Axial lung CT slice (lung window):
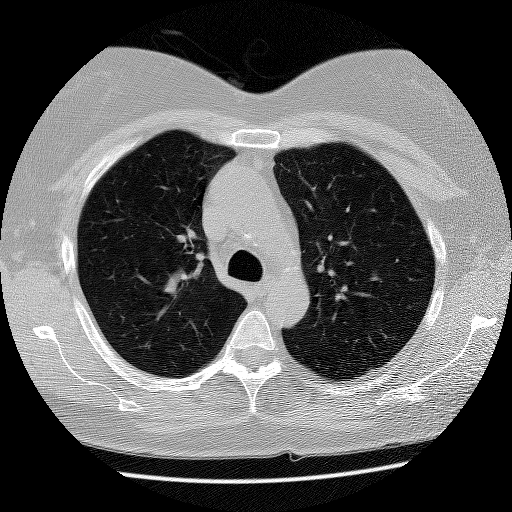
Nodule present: no